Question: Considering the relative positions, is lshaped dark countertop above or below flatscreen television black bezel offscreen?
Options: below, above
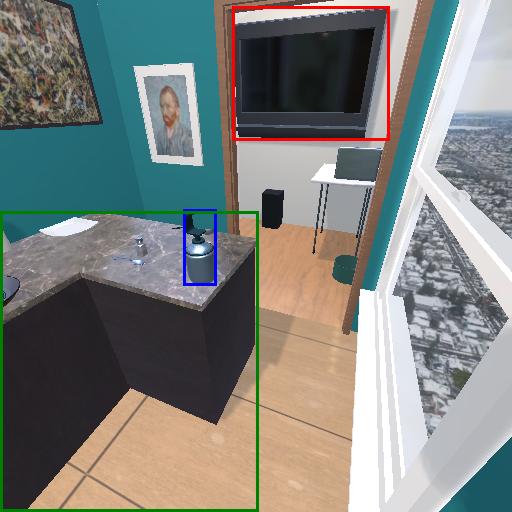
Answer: below